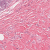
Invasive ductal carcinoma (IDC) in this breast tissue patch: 0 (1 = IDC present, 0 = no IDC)